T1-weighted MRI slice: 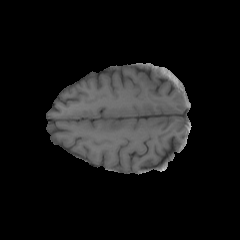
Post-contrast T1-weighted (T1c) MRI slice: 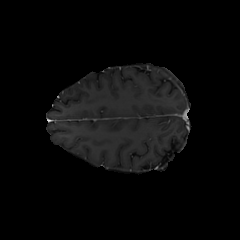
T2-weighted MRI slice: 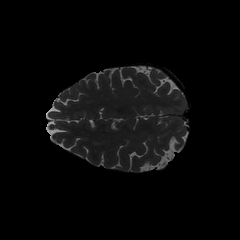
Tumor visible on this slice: no